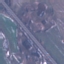
Label: Highway